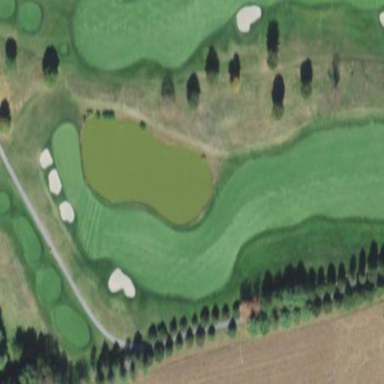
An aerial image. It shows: Water hazard on golf course.